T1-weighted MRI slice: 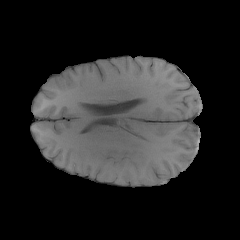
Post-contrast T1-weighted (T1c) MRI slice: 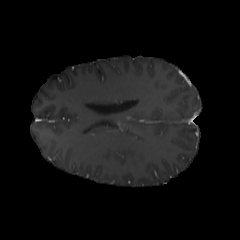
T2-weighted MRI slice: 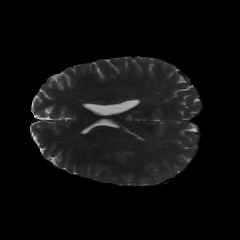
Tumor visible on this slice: no